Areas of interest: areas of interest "Transportation stations"
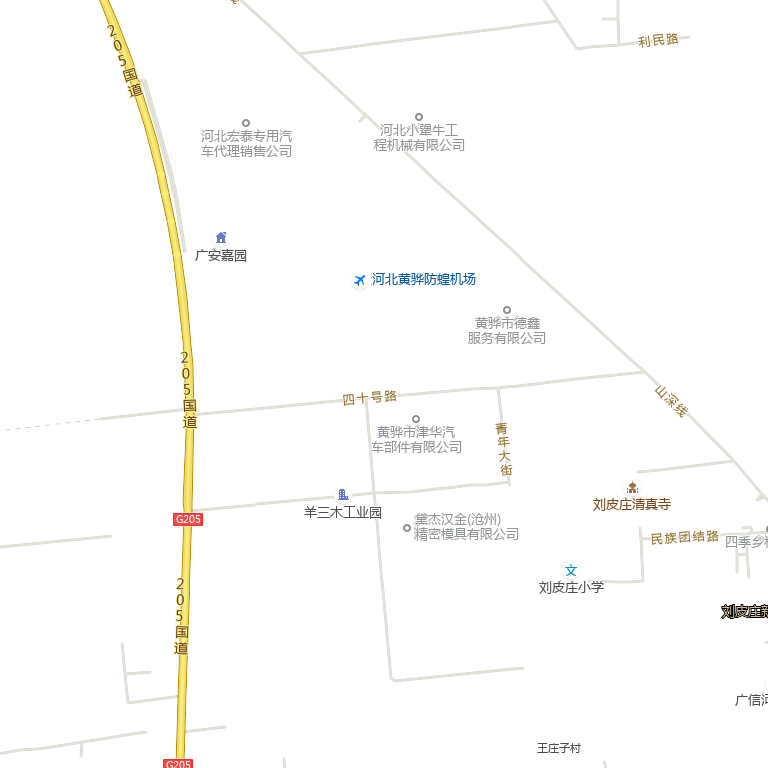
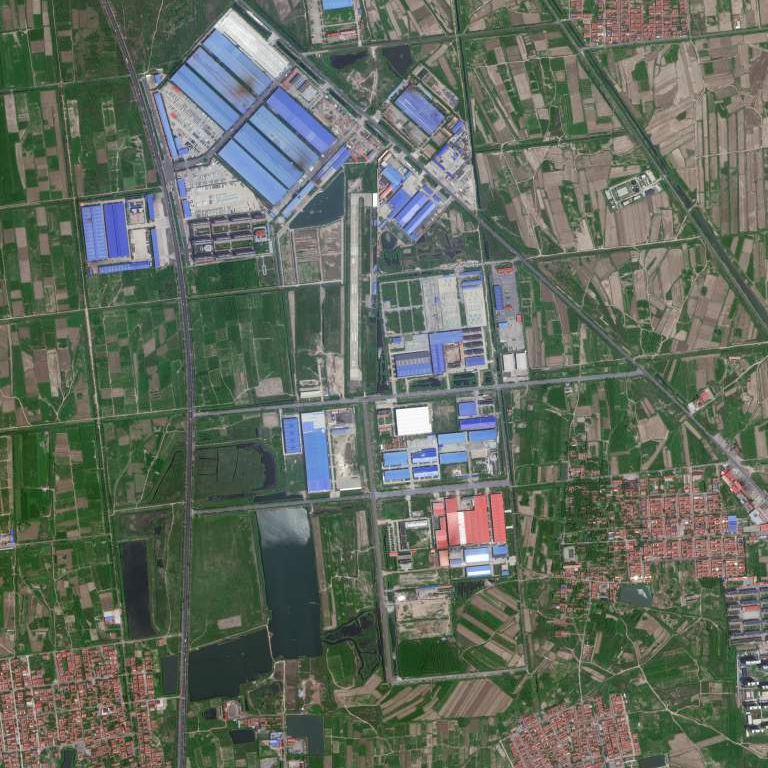